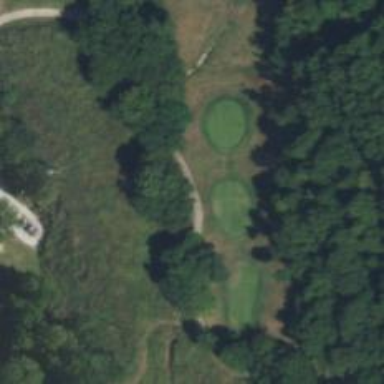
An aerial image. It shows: Path for both roads and golfers.